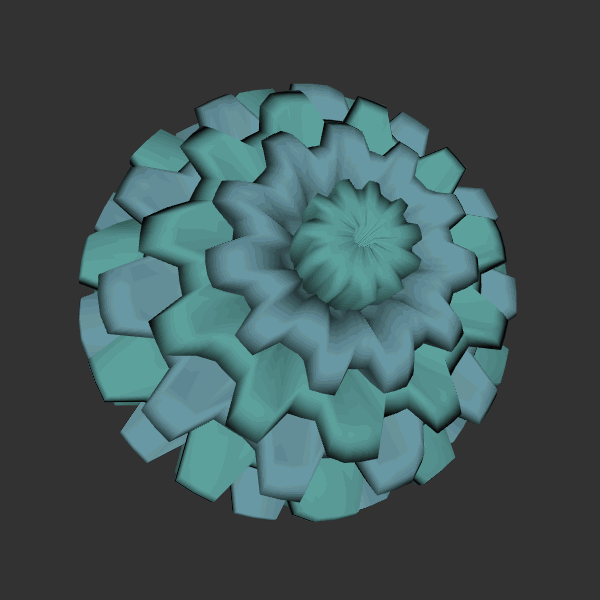
Background: dark